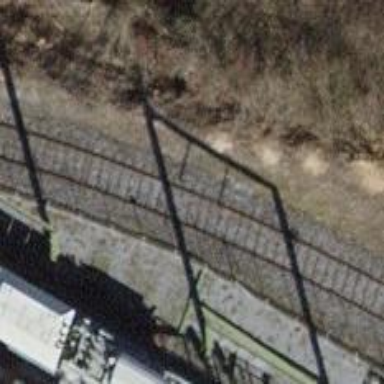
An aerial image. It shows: Railway yard with one track.